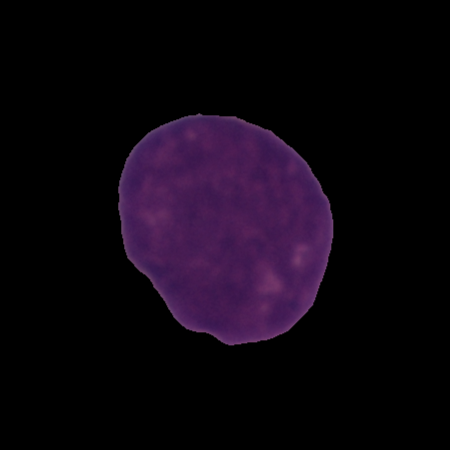
Label: cancer